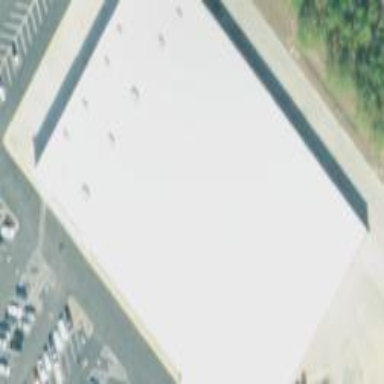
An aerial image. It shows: Building that houses car repair shop.